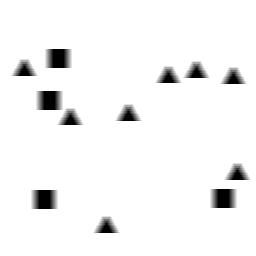
Squares: 4
Triangles: 8
Stars: 0
Total shapes: 12